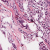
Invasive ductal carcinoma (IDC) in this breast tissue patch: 1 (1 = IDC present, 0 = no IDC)